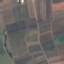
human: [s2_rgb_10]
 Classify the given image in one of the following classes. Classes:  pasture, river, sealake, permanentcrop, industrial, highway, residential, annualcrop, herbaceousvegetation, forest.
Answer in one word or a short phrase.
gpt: PermanentCrop